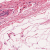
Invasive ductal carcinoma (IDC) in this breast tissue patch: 0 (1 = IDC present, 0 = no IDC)